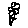
Label: flower